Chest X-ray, PA view. Patient: 27 years old, sex M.
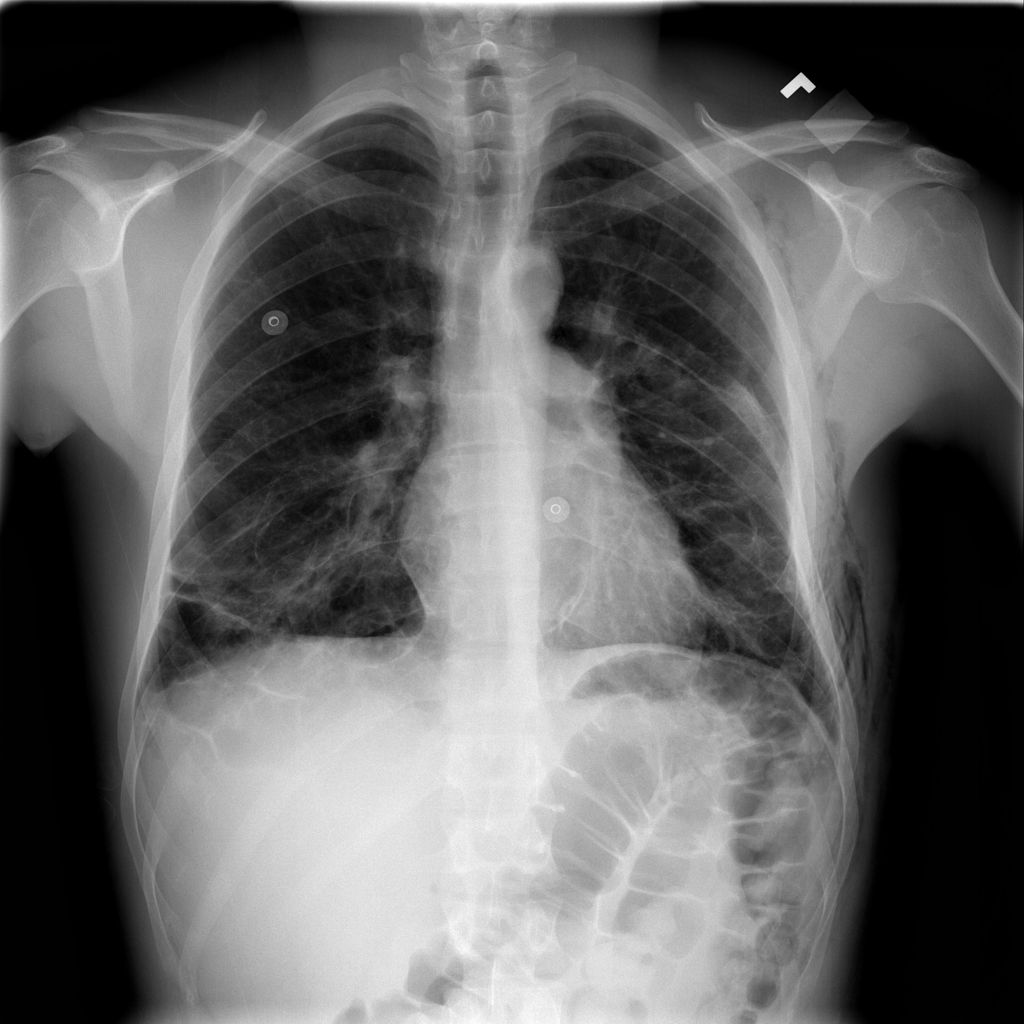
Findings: Atelectasis, Emphysema